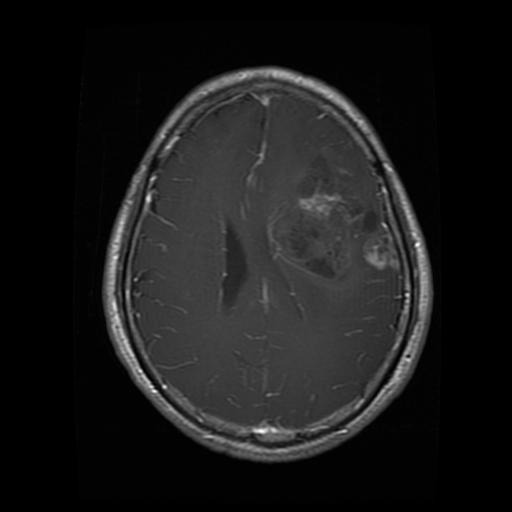
Label: glioma